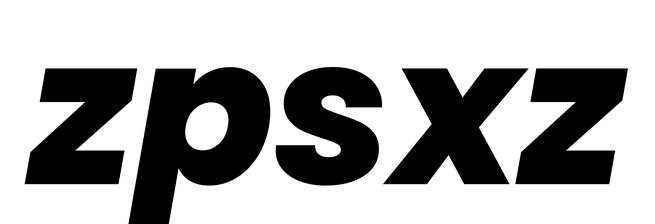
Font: Poppins-ExtraBoldItalic